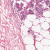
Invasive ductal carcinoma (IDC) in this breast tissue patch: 0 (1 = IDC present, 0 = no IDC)